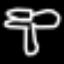
Label: palm tree